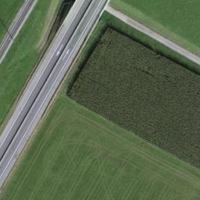
EUNIS habitat code: 24
Species observed at this site:
Milvus milvus